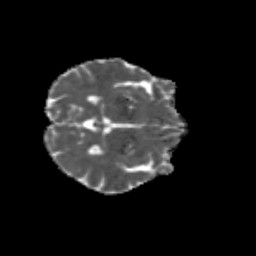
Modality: MD
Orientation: axial
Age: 54
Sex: female
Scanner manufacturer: siemens
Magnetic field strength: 3 T
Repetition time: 4.71 s
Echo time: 0.0906 s